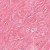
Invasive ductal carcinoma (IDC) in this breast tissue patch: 0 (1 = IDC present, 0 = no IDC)